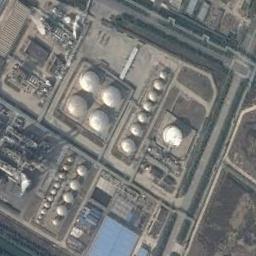
Label: storage tanks